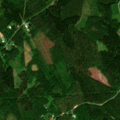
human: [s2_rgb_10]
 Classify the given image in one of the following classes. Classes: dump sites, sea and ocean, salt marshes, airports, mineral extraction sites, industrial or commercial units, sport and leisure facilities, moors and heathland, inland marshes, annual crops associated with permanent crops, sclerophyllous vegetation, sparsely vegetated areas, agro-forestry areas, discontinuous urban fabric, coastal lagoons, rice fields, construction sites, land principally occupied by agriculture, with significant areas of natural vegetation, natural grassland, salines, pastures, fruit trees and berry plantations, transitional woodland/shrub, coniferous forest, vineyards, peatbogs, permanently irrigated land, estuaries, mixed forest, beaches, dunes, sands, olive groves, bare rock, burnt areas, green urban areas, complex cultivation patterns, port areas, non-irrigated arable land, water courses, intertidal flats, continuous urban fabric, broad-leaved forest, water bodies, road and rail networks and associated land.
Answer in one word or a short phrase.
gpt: non-irrigated arable land, broad-leaved forest, coniferous forest, mixed forest